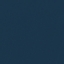
Land use / land cover: SeaLake